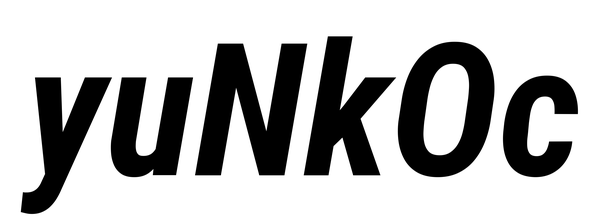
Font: Roboto-Italic_Condensed_Bold_Italic